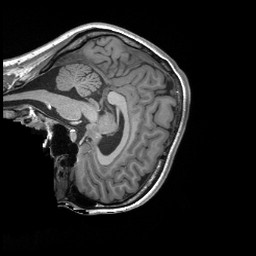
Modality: T1w
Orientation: sagittal
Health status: ill
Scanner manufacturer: siemens
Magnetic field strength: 3 T
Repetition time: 2.3 s
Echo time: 0.00243 s